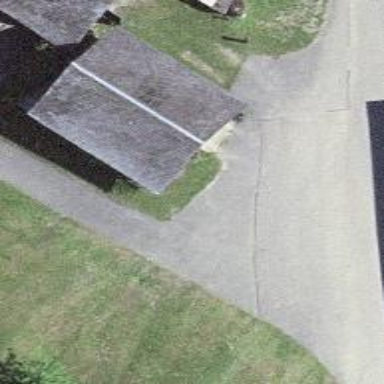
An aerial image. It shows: Shed building.